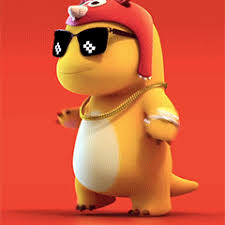
Label: nailong